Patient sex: M
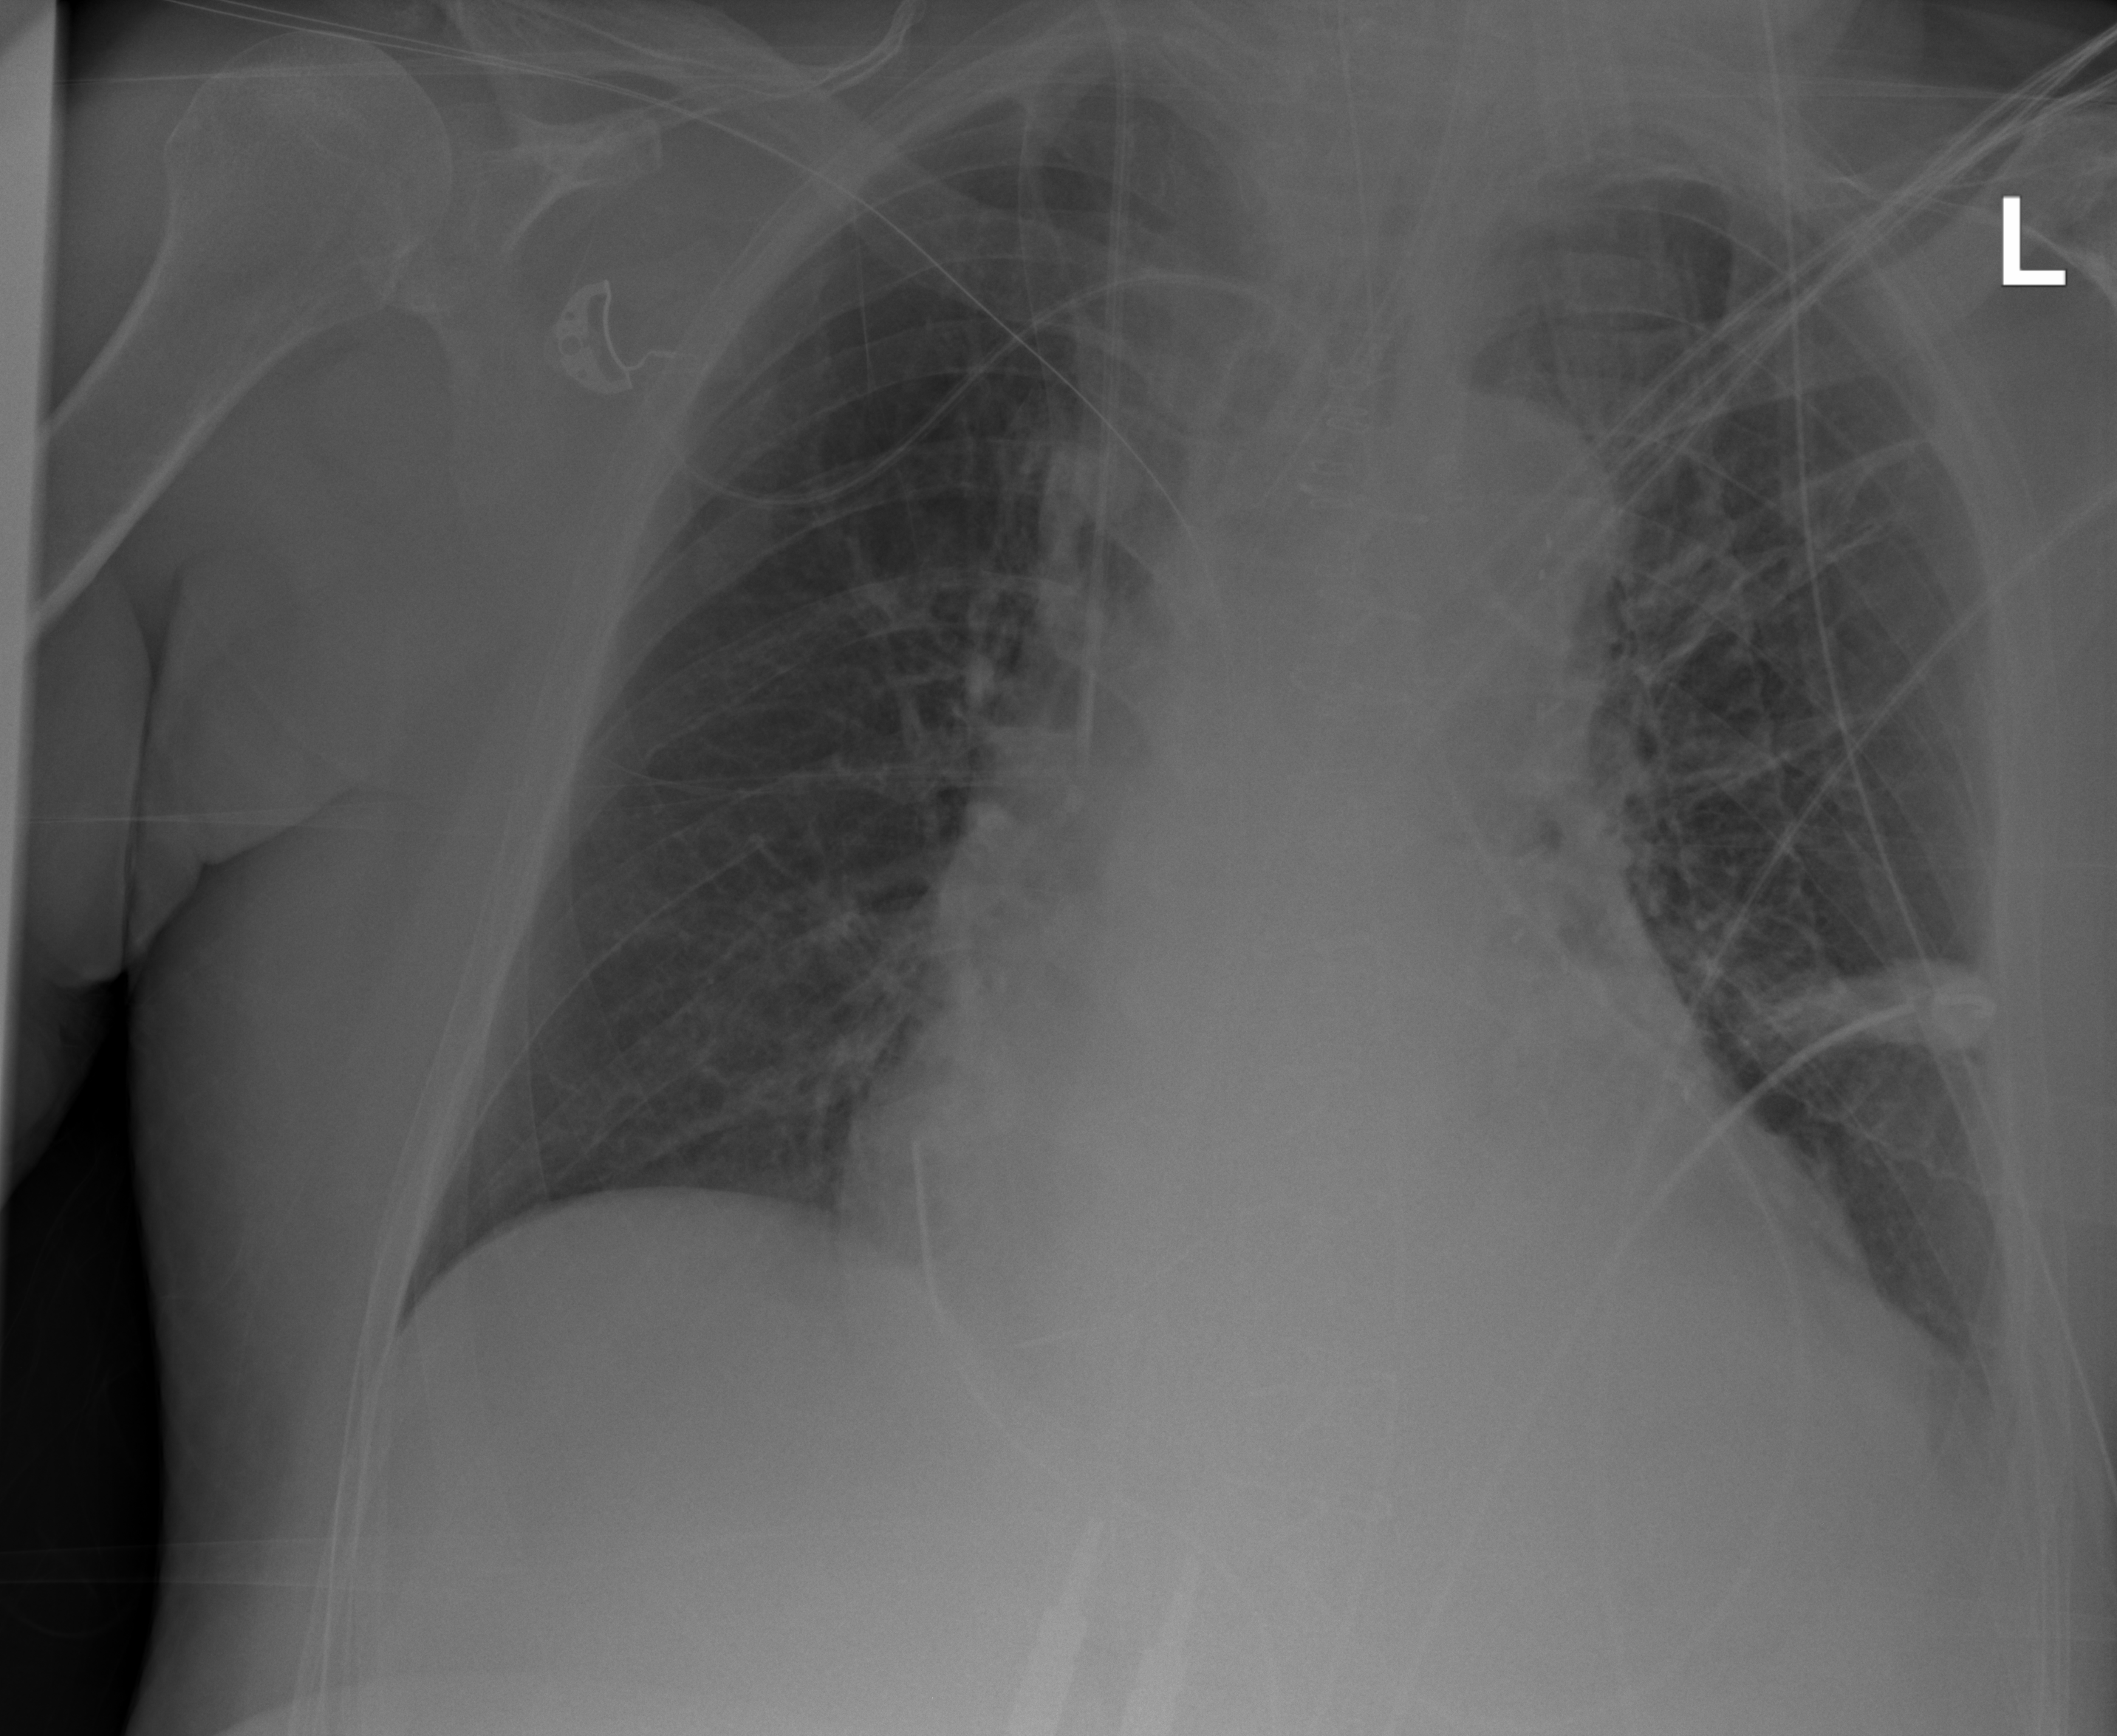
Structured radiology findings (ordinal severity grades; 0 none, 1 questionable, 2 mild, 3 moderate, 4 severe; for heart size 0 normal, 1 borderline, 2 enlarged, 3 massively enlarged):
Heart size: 1
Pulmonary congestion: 0
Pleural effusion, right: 0
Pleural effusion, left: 1
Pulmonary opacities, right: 0
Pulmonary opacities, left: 0
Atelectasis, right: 0
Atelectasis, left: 2